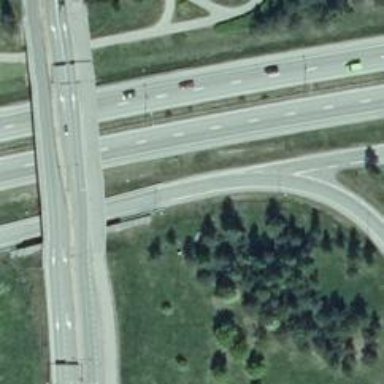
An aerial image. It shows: Trunk link highway with asphalt surface.